Question: The code below is failing to enter the '#if DEBUG' statement properly. I'm almost certain I'm in debug mode, but for some reason the following code isn't working:
'''
#if DEBUG
btnPrintPath.title! = "PrintPath"
#else
btnPrintPath.title! = "" // EXECUTING THIS LINE.
#endif
'''
My scheme looks like this:

I'm running the app with 'cmd + R'.
Am I configuring this improperly?
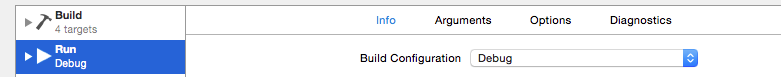
Answer: Add '-D DEBUG' to "Swift Compiler - Custom Flags" -> "Other Swift Flags".
There's no official documentation that mentions this feature (you might want to file a radar for that) but I saw it used in <URL>.